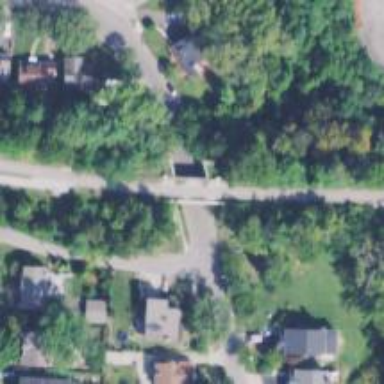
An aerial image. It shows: Abandoned railway passing under cycleway bridge.